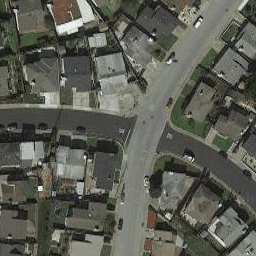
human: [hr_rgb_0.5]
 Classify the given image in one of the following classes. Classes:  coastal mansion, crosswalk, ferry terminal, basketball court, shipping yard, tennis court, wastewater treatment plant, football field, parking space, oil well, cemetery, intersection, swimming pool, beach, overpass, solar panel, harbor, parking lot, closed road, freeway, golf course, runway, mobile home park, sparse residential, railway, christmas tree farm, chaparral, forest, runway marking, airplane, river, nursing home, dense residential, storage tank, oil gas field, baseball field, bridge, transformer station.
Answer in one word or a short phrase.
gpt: intersection